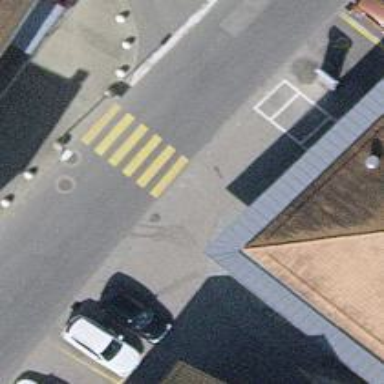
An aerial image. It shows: Marked zebra crossing on the road.